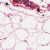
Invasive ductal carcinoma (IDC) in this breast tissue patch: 0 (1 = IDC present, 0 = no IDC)